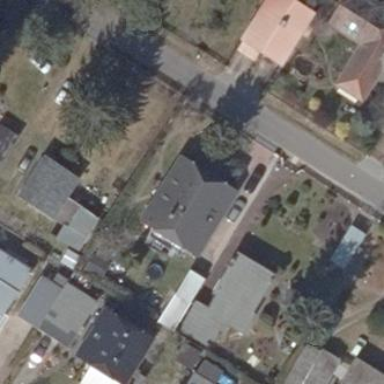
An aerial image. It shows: Simple house.